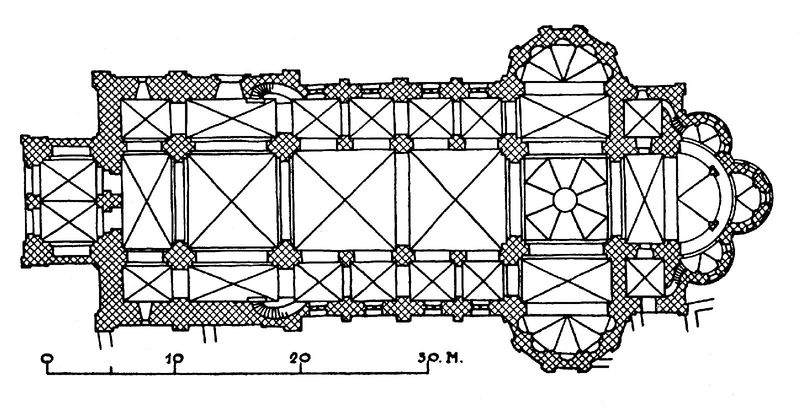
Titel: Liebfrauenkirche in Roermond a.d. Maas
Schlagwörter: apsis, chor, basilika, 3 schiffig, rhytmische travee